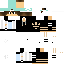
A male human skin with dark skin, wearing brown long hair dressed in a blue hoodie and black pants, featuring a closed mouth.